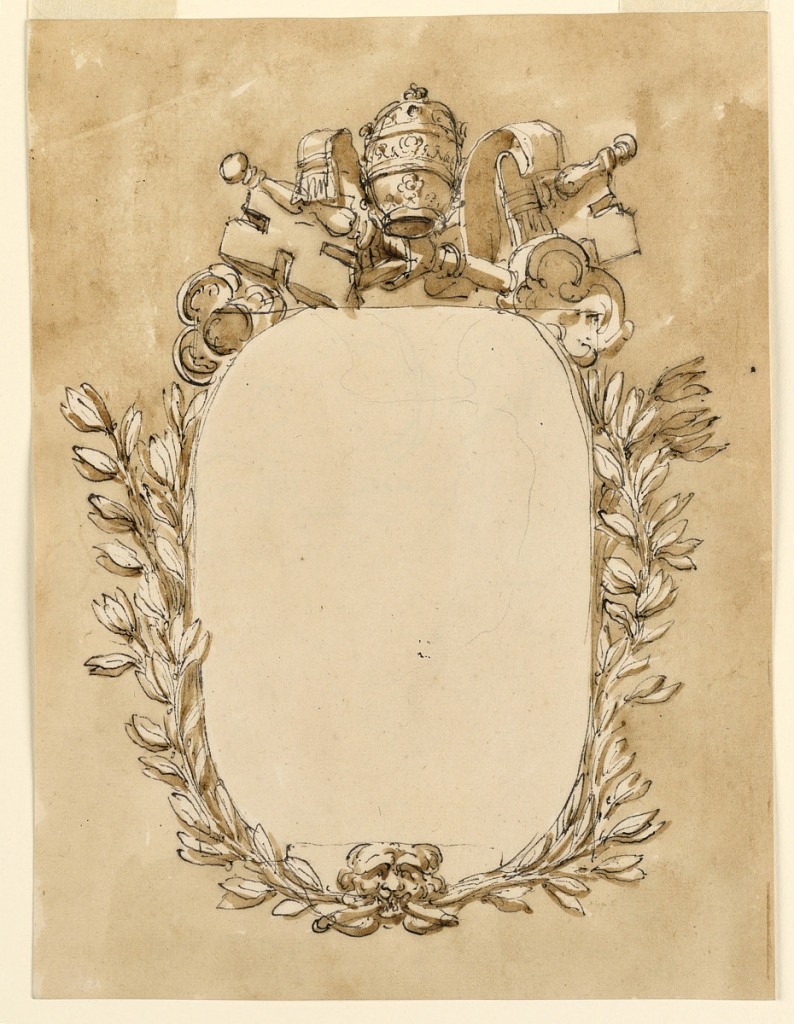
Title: Frame for a papal inscription
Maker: Giuseppe Barberi, Italian, 1746–1809
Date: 1780–1800
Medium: Pen and brown ink, brush and brown wash, graphite on off-white laid paper, lined
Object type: Drawing
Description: The oval tablet is framed by crossed stems springing from the mouth of a mask below. Above are the crossed keys and the tiara. Slight sketching in the tablet. Usual background.